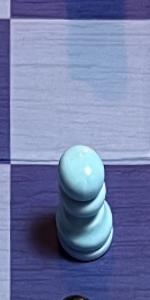
Label: Pawn_White